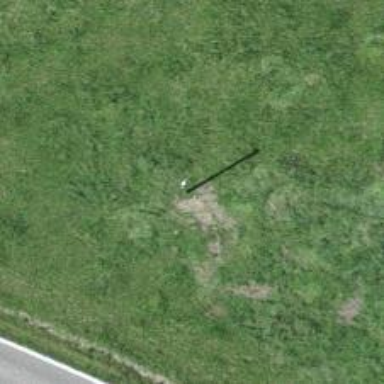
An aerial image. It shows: Minor power line.